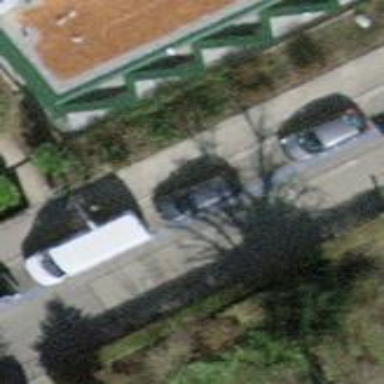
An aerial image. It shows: Parking lane.